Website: home-depot
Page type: cross-sells
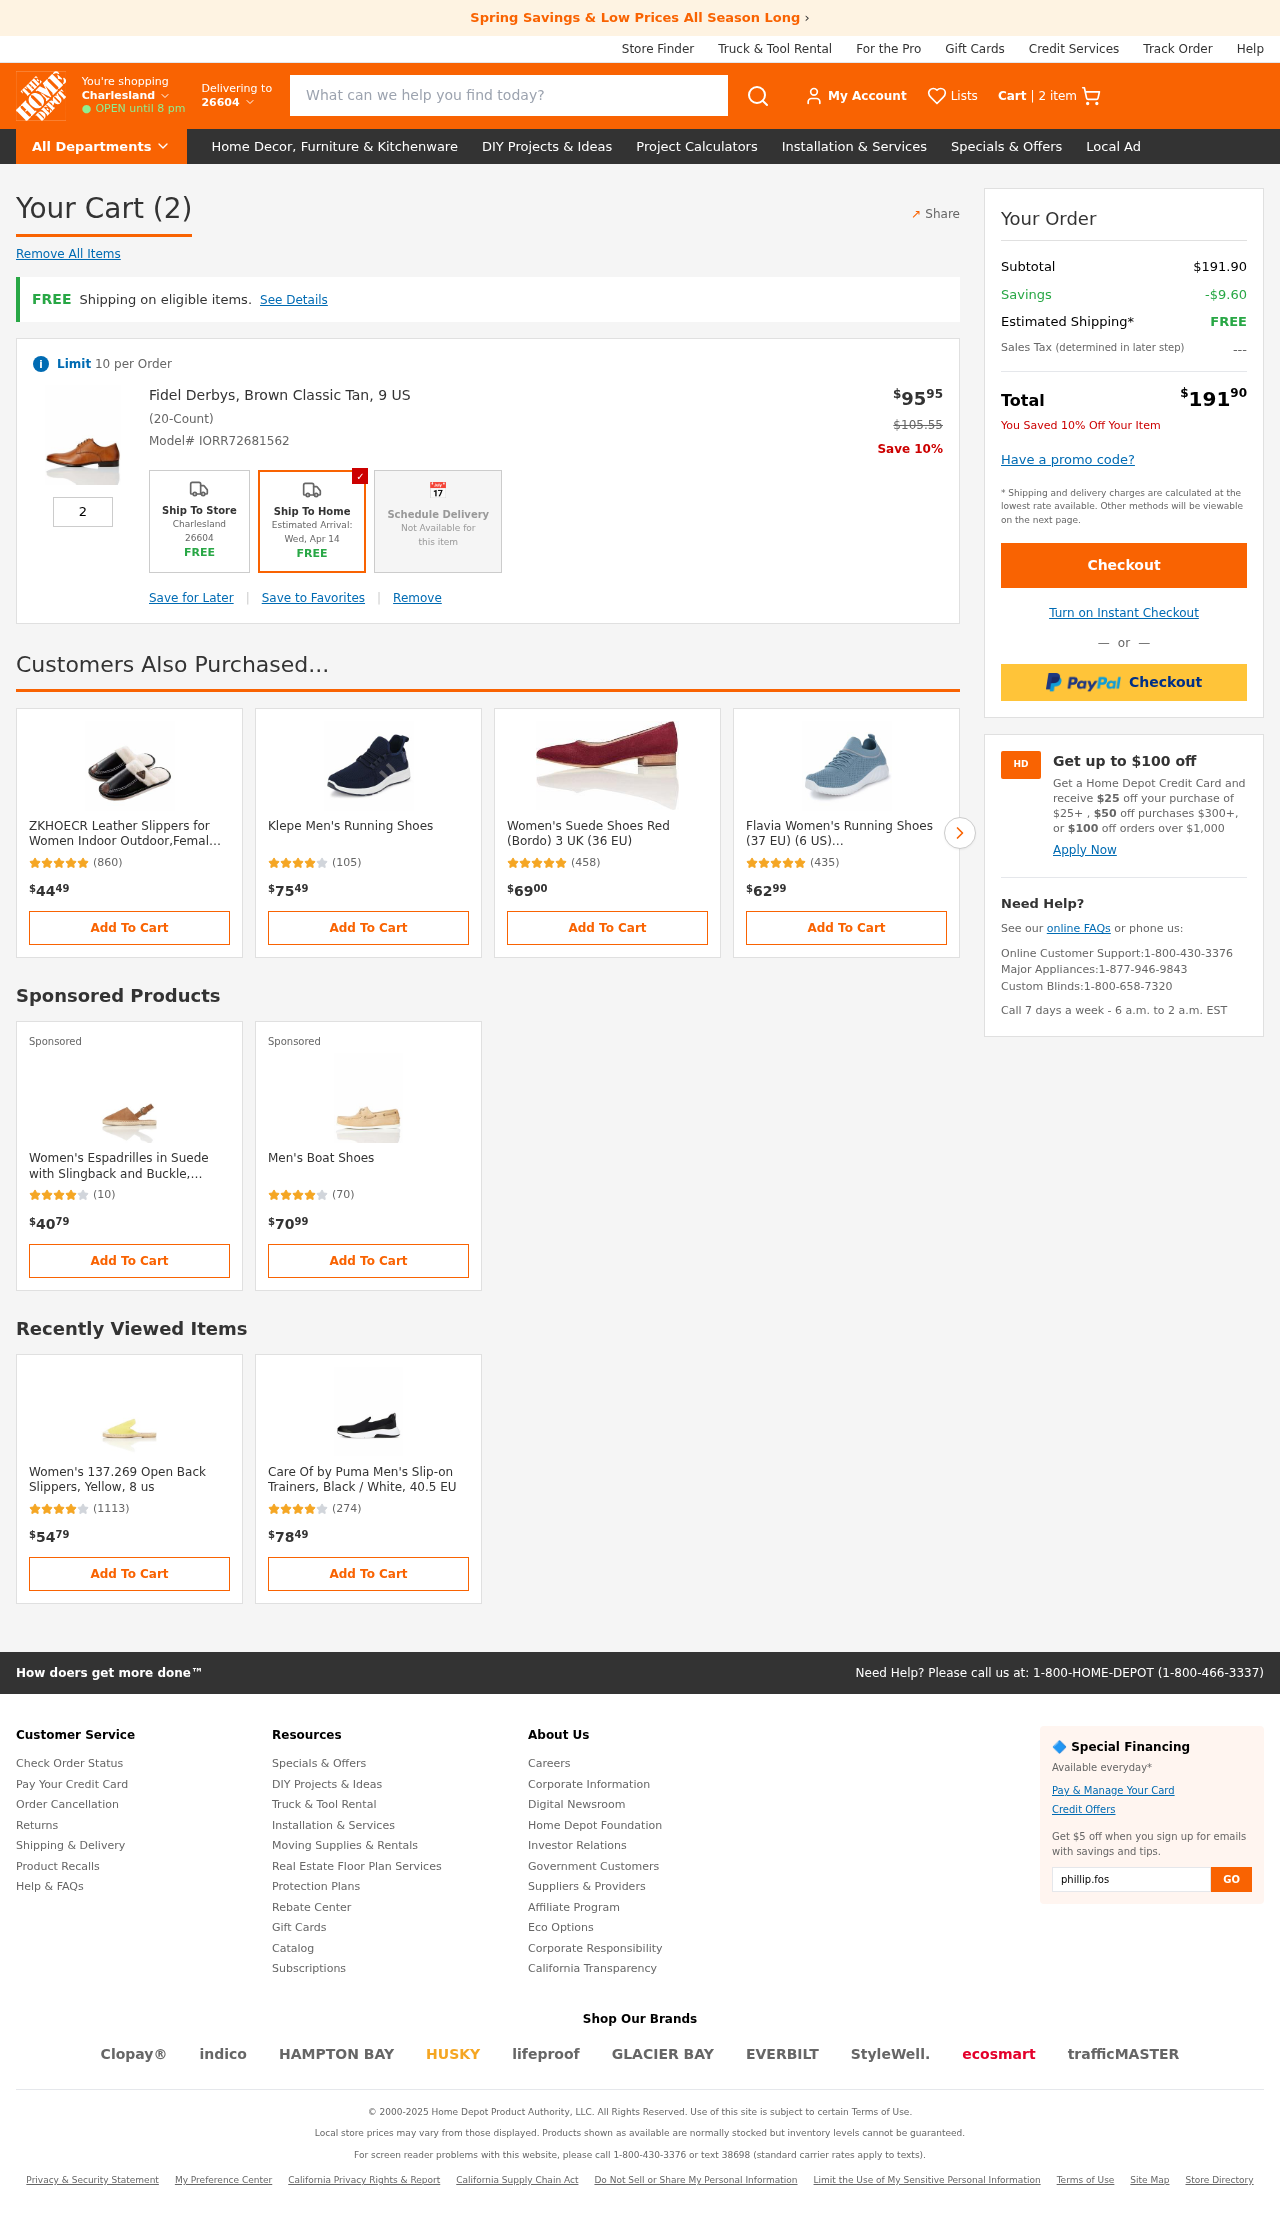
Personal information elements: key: PII_LOCATION1_CITY
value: Charlesland
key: PII_POSTCODE
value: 26604
Product elements: key: PRODUCT1_NAME
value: Fidel Derbys, Brown Classic Tan, 9 US
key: PRODUCT1_PRICE
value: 95.95
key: PRODUCT1_QUANTITY
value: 2
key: PRODUCT1_ORIGINAL_PRICE
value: $105.55
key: PRODUCT2_NAME
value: ZKHOECR Leather Slippers for Women Indoor Outdoor,Femal Cozy Cotton Lightweight Warm Shoes Winter An
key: PRODUCT2_NUM_RATINGS
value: (860)
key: PRODUCT2_PRICE
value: $4449
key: PRODUCT3_NAME
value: Klepe Men's Running Shoes
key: PRODUCT3_NUM_RATINGS
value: (105)
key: PRODUCT3_PRICE
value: $7549
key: PRODUCT4_NAME
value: Women's Suede Shoes Red (Bordo) 3 UK (36 EU)
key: PRODUCT4_NUM_RATINGS
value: (458)
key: PRODUCT4_PRICE
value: $6900
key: PRODUCT5_NAME
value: Flavia Women's Running Shoes (37 EU) (6 US) (F/HD0037/BLUGRY_L.Blue/Grey_5 UK)
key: PRODUCT5_NUM_RATINGS
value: (435)
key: PRODUCT5_PRICE
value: $6299
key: PRODUCT6_NAME
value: Women's Espadrilles in Suede with Slingback and Buckle, Brown (Tan), 5 UK
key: PRODUCT6_NUM_RATINGS
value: (10)
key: PRODUCT6_PRICE
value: $4079
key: PRODUCT7_NAME
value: Men's Boat Shoes
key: PRODUCT7_NUM_RATINGS
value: (70)
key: PRODUCT7_PRICE
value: $7099
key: PRODUCT8_NAME
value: Women's 137.269 Open Back Slippers, Yellow, 8 us
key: PRODUCT8_NUM_RATINGS
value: (1113)
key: PRODUCT8_PRICE
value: $5479
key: PRODUCT9_NAME
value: Care Of by Puma Men's Slip-on Trainers, Black / White, 40.5 EU
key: PRODUCT9_NUM_RATINGS
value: (274)
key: PRODUCT9_PRICE
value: $7849
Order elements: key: ORDER_NUM_ITEMS
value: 2 item
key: ORDER_NUM_ITEMS
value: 2
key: ORDER_SKU
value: Model# IORR72681562
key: ORDER_SUBTOTAL
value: $191.90
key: ORDER_SAVINGS
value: -$9.60
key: ORDER_TOTAL
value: $19190
Search elements: key: HEADER_SEARCH
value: What can we help you find today?